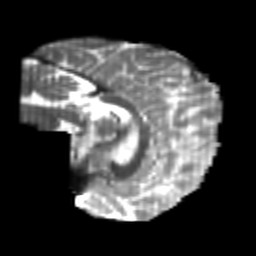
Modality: T2w
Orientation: sagittal
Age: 23
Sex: female
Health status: healthy
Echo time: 0.074 s